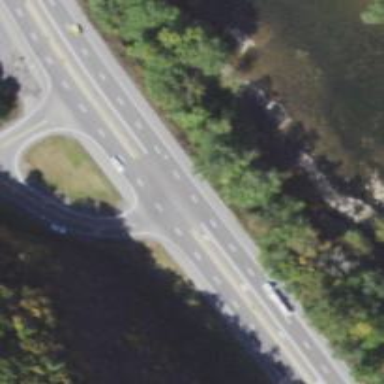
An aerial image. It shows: Trunk link highway with asphalt surface and jughandle junction.